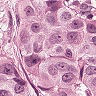
Metastatic tissue present: yes